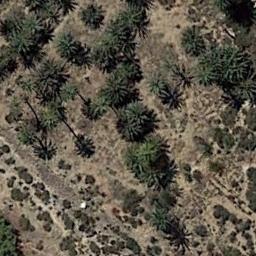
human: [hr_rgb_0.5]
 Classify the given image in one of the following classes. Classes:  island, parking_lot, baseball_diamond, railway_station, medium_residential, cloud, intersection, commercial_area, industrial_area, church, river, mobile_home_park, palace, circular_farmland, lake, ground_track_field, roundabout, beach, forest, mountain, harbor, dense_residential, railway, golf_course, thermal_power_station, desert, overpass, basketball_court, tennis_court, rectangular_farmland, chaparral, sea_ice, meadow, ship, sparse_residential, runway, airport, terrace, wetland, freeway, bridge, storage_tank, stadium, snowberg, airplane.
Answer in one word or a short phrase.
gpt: chaparral